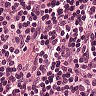
Metastatic tissue present: no